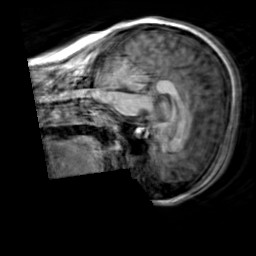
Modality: T1w
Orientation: sagittal
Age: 31
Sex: female
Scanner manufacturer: siemens
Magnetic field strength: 3 T
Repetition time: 2.3 s
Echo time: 0.00303 s